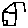
Label: house